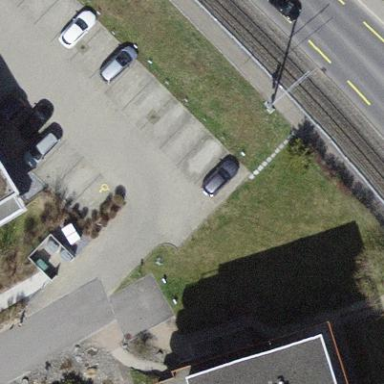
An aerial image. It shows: Parking area.